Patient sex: M
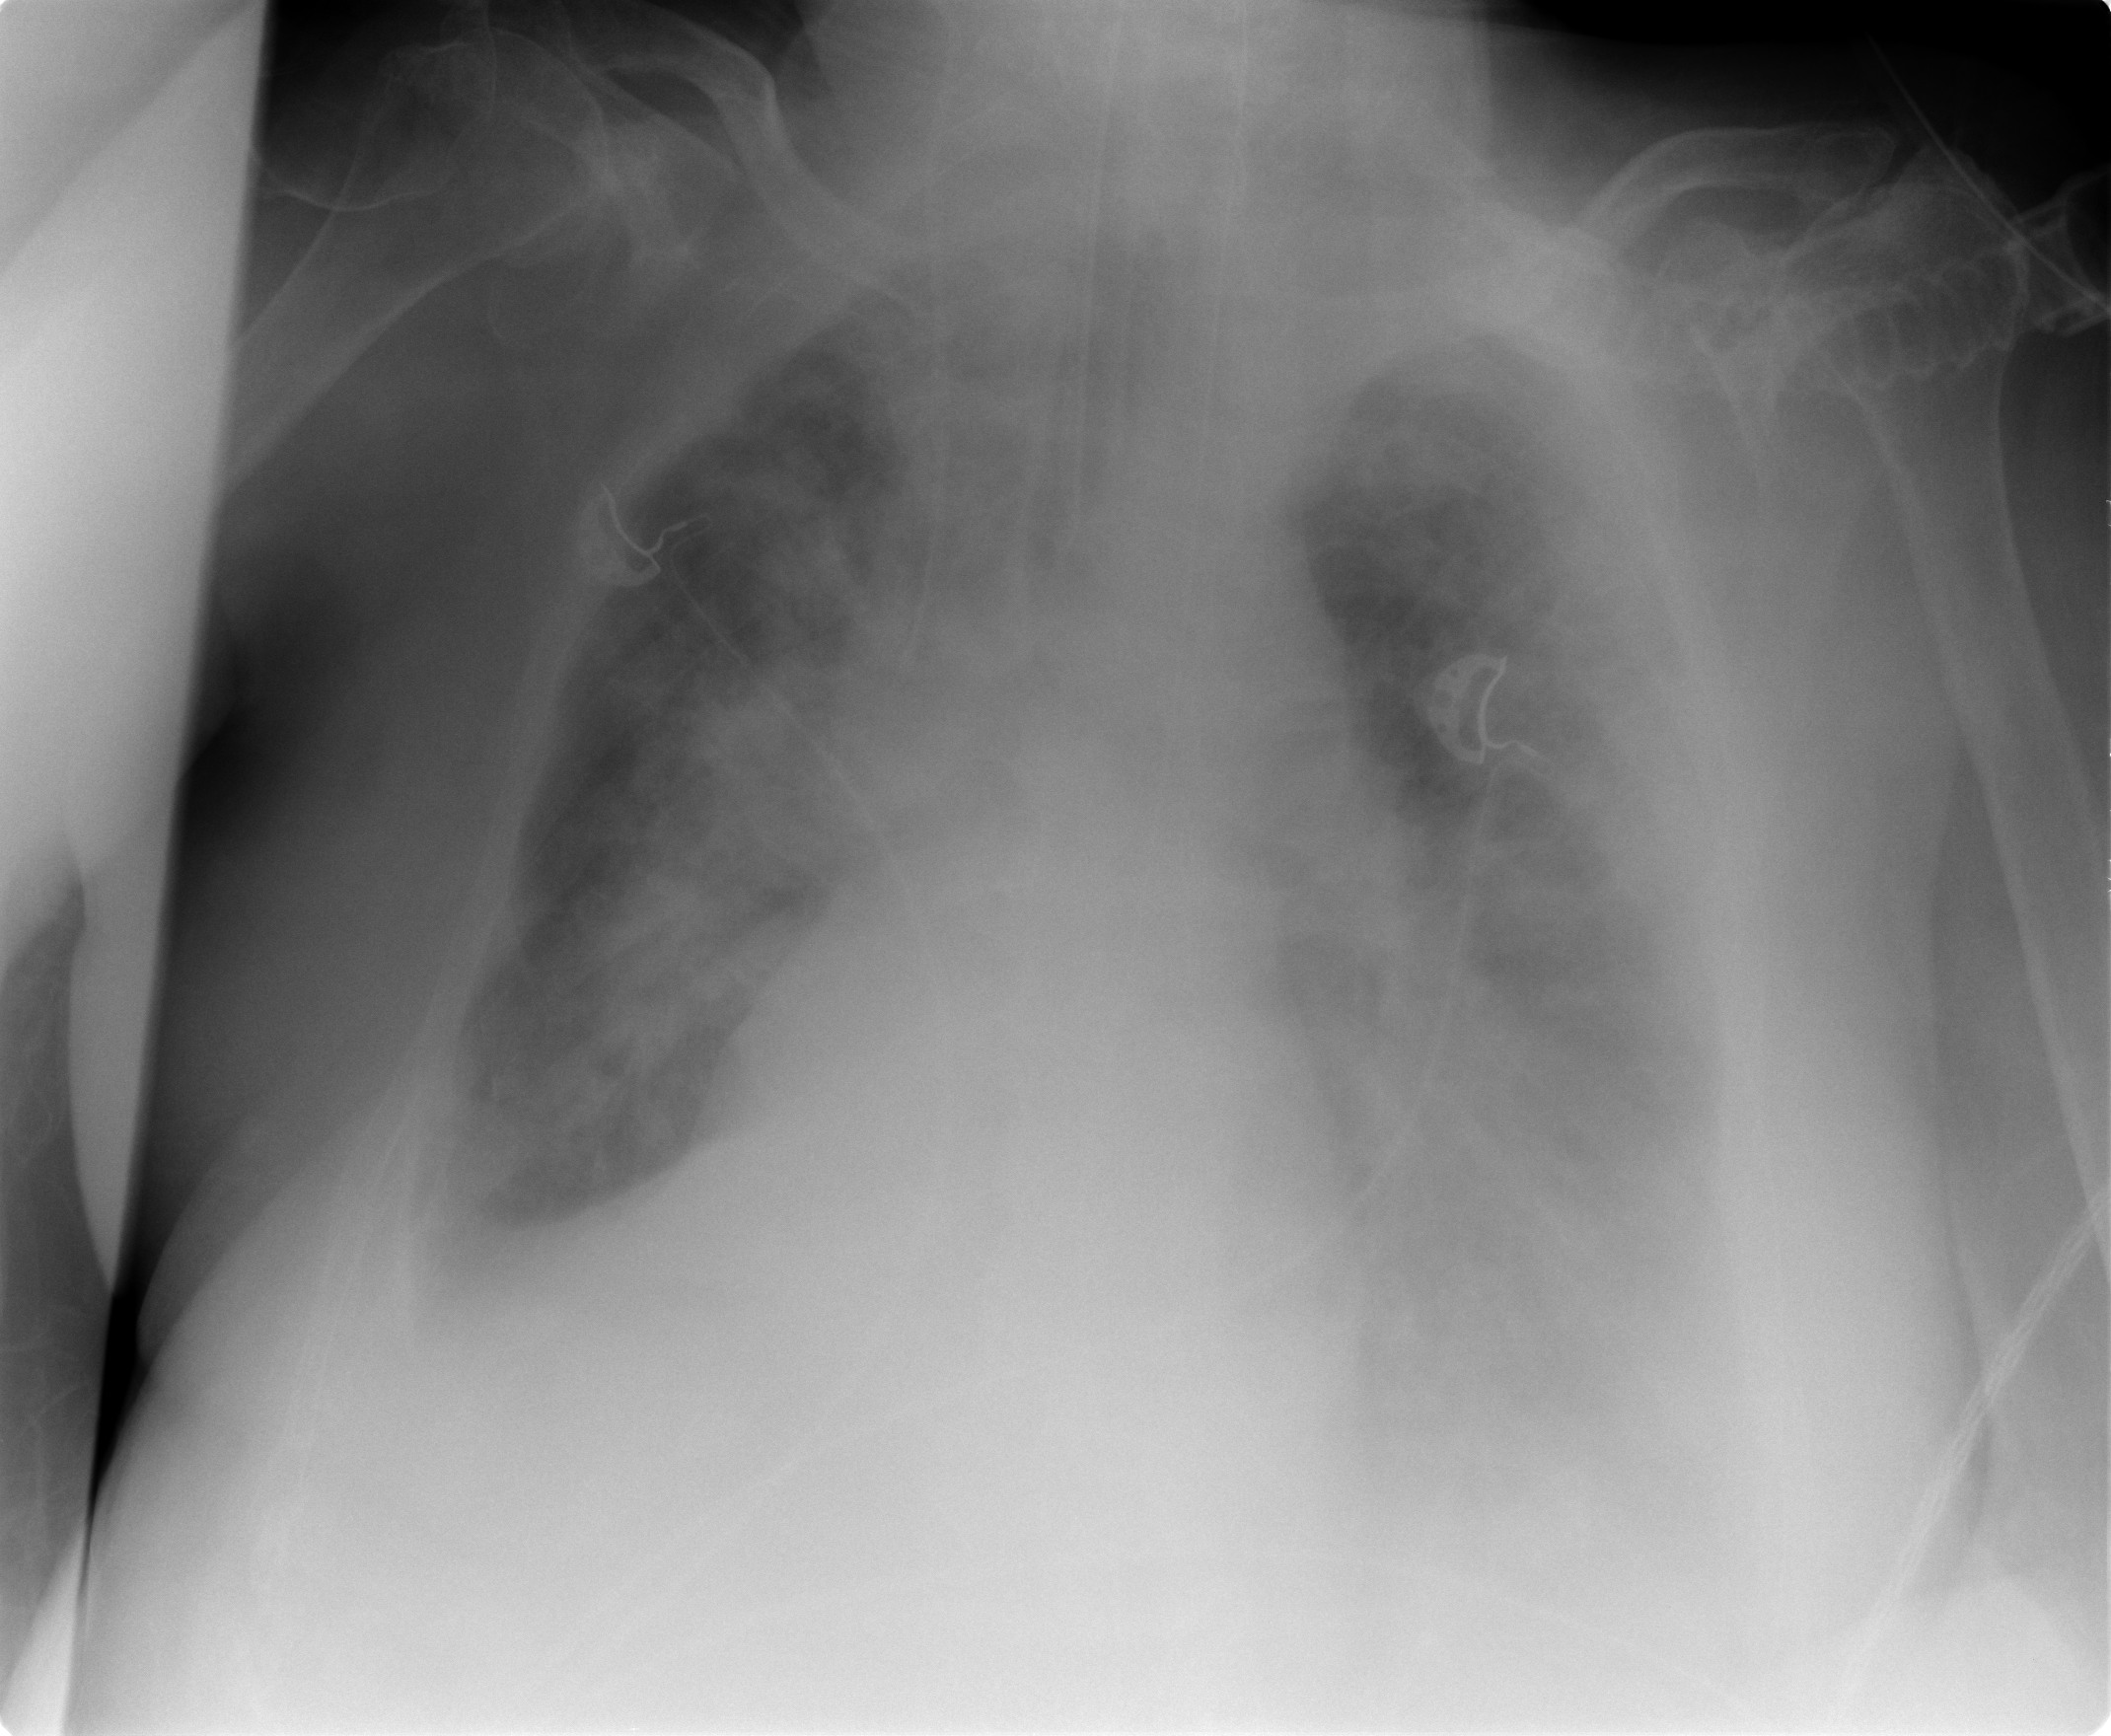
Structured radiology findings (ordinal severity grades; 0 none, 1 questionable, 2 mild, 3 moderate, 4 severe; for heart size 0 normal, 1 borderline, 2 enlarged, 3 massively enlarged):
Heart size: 1
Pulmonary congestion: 3
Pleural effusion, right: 3
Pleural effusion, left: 3
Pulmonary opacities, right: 3
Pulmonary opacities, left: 3
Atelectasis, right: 3
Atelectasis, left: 3